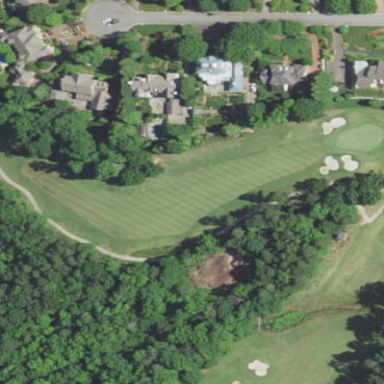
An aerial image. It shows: Golf fairway in the image.